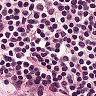
Metastatic tissue present: no